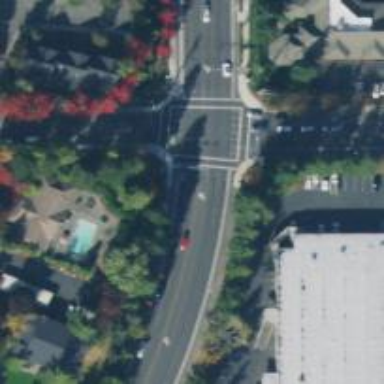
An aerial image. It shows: Footway with asphalt surface and crossing.